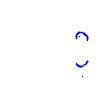
Particle: kaon